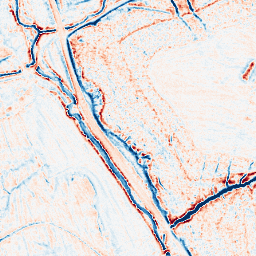
Category: edge_preserving
Decomposition family: anisotropic_diffusion
Decomposition parameters: iterations: 20
kappa: 100
gamma: 0.1
Upsampling method: sinc_blackman
Upsampling parameters: scale: 8
kernel_size: 16
Upsampling scale: 8